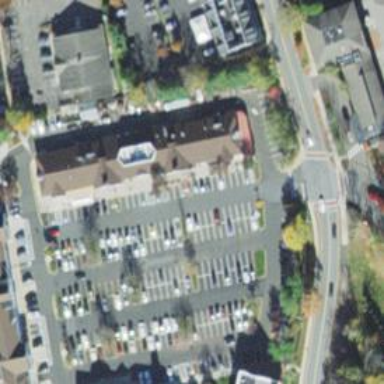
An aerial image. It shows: Parking space is available.